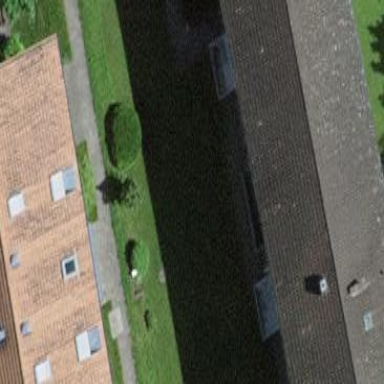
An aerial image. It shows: Residential building.